Current action and preconditions to check: trajectory_clear

Your task: For each precondition in the list above, predict whether it will hold at this action.

Consider the current scene as observed from the mobile robot's camera, and analyze the predicted future states of all dynamic agents (e.g., people, animals, vehicles, or any moving entities) within the NEXT SECOND.

IMPORTANT: Only answer "very likely" if you are absolutely certain—based on strong, clear evidence—that a dynamic agent will violate the precondition in the predicted future state. Do NOT answer "very likely" for unlikely, ambiguous, or low-probability risks.

Ask yourself for each precondition: Is there a high probability, with clear and convincing evidence, that the predicted future states of any dynamic agent will interfere with the predicted future state of the currently executing action within the NEXT SECOND, causing that precondition to fail?

Assess the risk level based on these predictions. Use "likely" or "very likely" if motions create a clear risk of interference.

Use "neutral" or "improbable" if agents are nearby but their predicted paths are clearly diverging or non-conflicting.

Failure Risk Categories: "very improbable", "improbable", "neutral", "likely", "very likely"

Answer Format: Output ONLY the probability_of_failure value from these categories: "very improbable", "improbable", "neutral", "likely", "very likely"

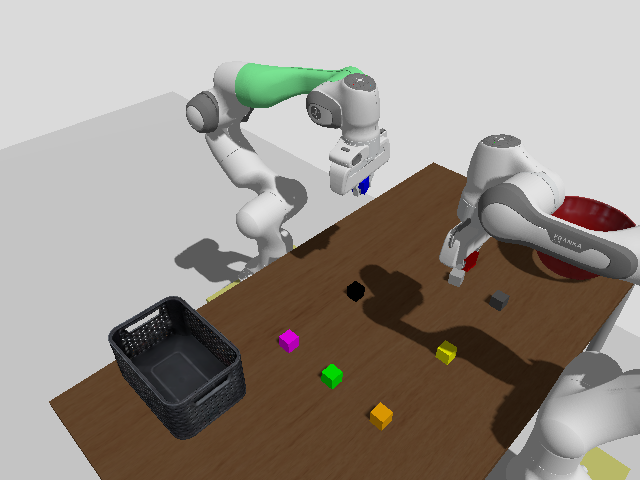

Answer: very improbable